Interaction volume radius: 5 \u00c5
Interaction volume height: 15 \u00c5
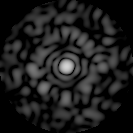
Disorder parameter: 0.8686